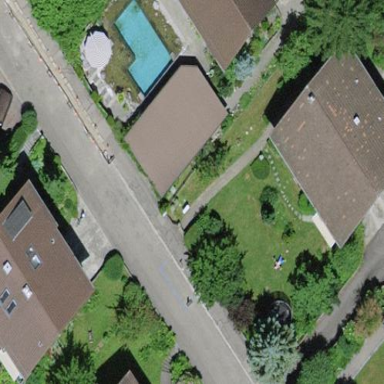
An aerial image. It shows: Garage.